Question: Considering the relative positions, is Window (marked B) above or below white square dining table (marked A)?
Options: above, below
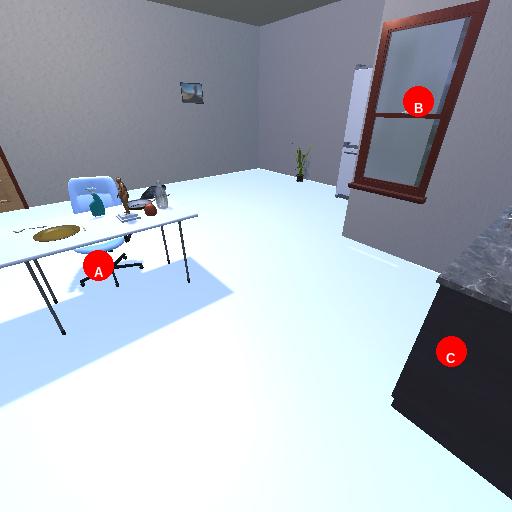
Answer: above